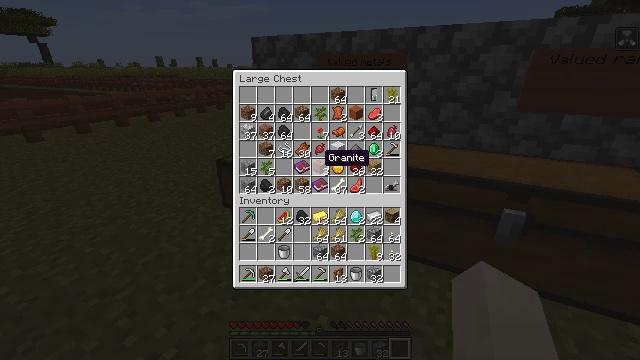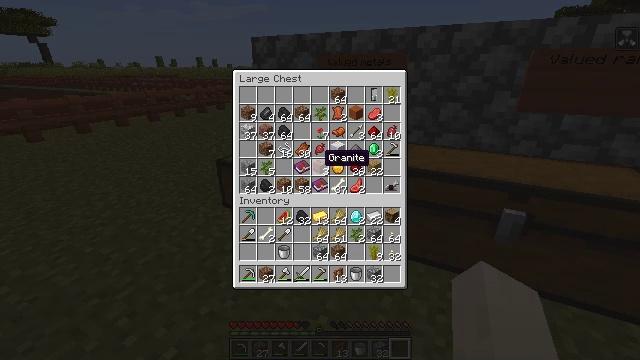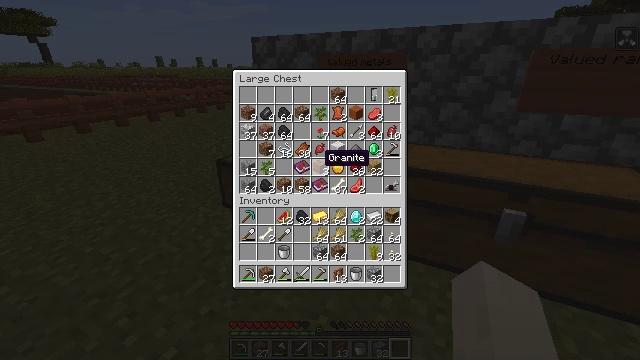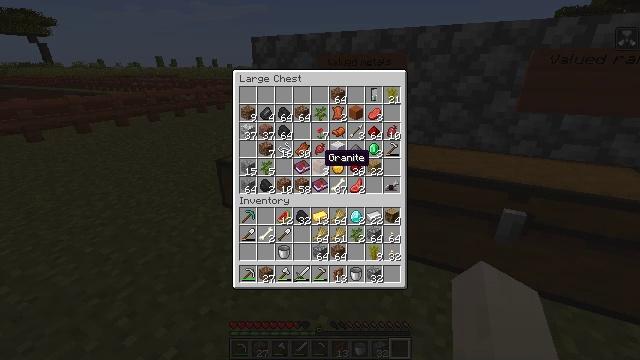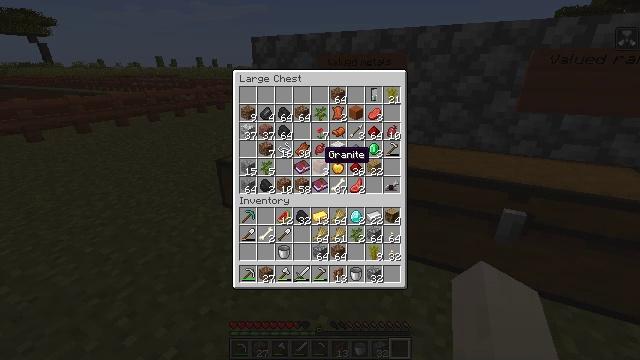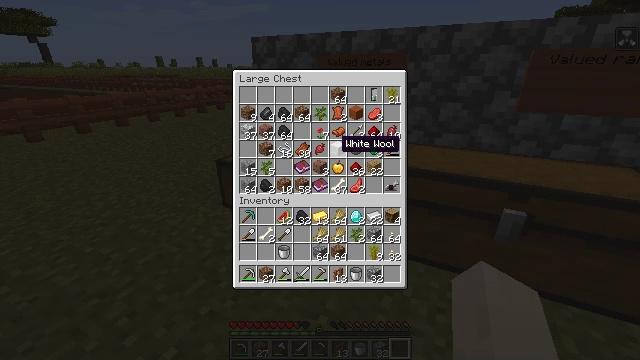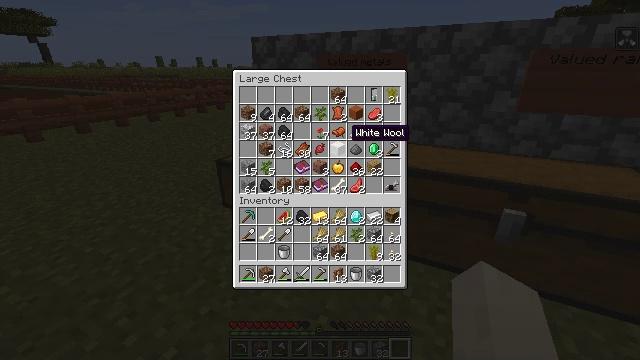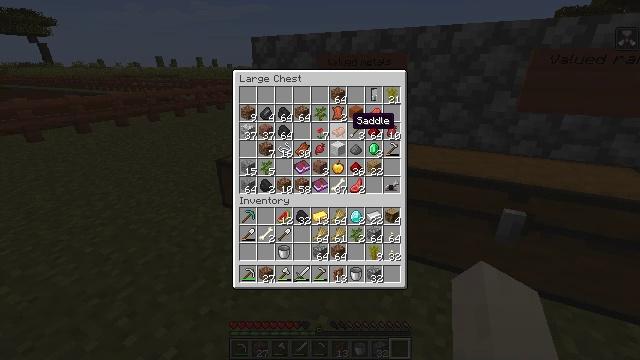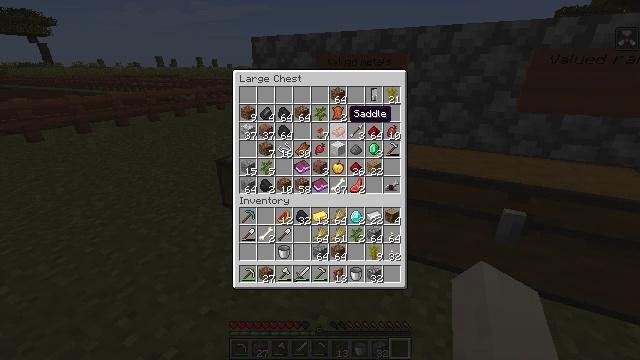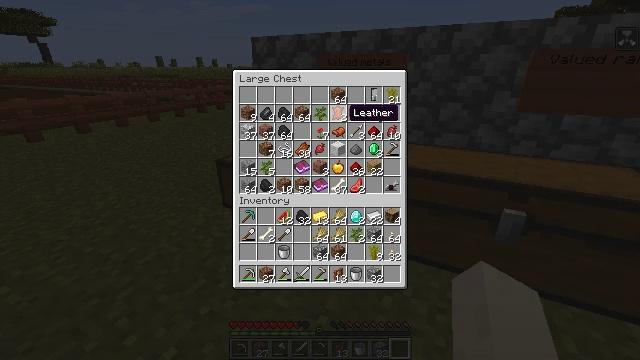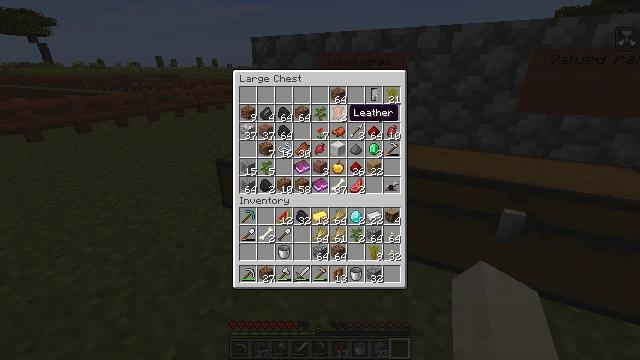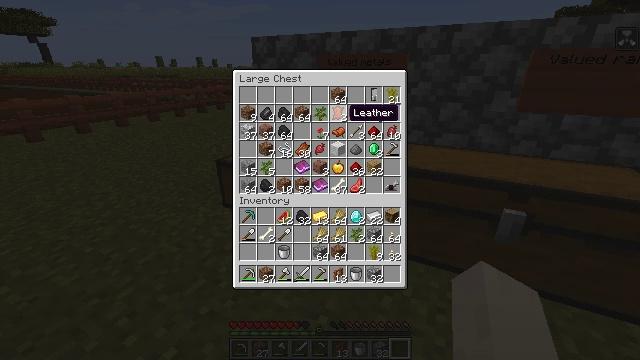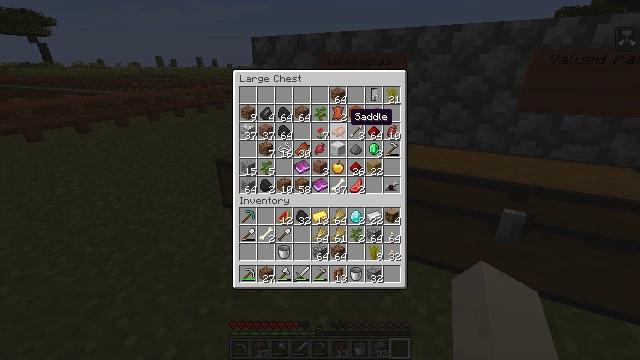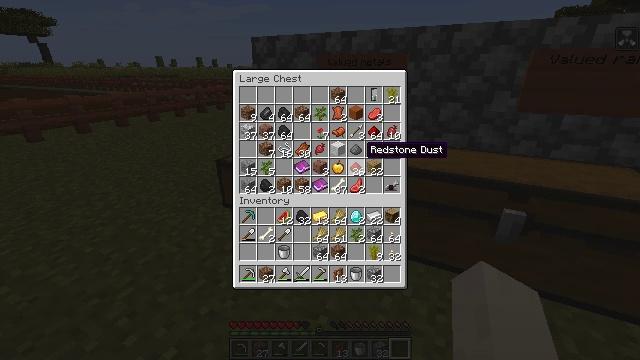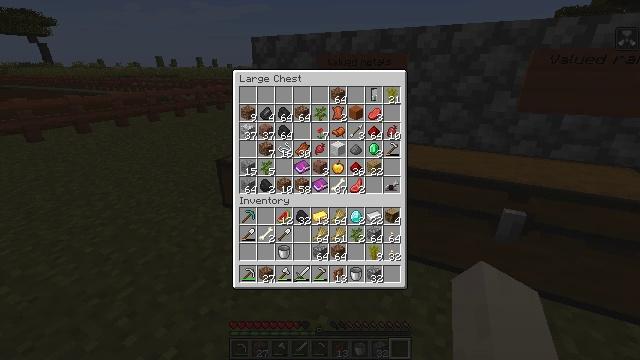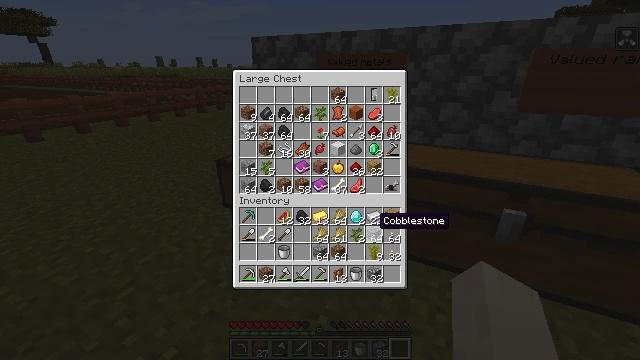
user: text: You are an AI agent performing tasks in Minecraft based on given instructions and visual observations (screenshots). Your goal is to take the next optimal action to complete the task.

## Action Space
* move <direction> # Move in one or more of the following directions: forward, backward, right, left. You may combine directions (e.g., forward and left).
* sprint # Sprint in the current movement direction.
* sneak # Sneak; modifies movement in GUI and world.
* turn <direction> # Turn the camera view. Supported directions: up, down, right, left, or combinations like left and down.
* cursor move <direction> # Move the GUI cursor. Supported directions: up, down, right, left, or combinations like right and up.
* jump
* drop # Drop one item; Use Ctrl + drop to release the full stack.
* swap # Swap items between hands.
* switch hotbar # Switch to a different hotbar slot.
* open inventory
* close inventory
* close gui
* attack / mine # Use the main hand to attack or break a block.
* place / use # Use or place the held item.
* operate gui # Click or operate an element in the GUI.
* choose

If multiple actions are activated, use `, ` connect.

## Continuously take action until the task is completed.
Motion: motion action
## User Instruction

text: Mine the acacia wall sign from the wall.
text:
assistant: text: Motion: no_op
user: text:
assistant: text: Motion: no_op
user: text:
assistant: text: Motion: no_op
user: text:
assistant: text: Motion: no_op
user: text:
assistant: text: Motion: cursor move right and up
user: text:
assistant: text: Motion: cursor move right and up
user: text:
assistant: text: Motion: cursor move up
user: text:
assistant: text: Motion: cursor move up
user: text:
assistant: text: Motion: no_op
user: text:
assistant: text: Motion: no_op
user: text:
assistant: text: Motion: no_op
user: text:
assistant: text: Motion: no_op
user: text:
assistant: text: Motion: cursor move right and down
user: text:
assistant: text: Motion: cursor move right and down
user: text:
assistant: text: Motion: cursor move down
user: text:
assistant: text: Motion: cursor move down
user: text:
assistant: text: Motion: no_op
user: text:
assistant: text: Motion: no_op
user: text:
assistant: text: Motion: cursor move left
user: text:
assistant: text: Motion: no_op
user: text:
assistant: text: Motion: no_op
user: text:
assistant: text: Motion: no_op
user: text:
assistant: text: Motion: no_op
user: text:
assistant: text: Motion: no_op
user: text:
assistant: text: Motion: no_op
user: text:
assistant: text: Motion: no_op
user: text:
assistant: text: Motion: no_op
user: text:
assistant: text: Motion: no_op
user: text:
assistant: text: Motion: no_op
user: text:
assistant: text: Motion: no_op